Question: I need to pass data to the action method below from another action method or another view. Then it will be used where the arrow points. But this action method already has a parameter and get value from its own view. And it mustn't have more than one parameter. I don't know how.

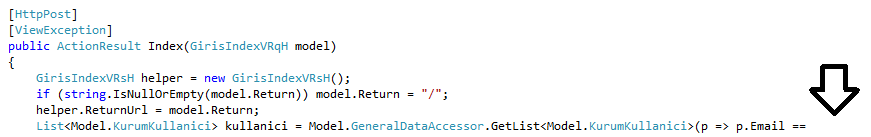
Answer: Try to use 'TempData' like below examples:
'''
public ActionResult Action_A()
{
TempData["Data"] = "ABC";
return View();
}
public ActionResult Action_B()
{
var data = TempData["Data"];
return View();
}
'''
Action View
'''
@{
TempData["Data"] = "hello";
}
<p>This is a Demo</p>
'''
Another Action
'''
public ActionResult Action_B()
{
var data = TempData["Data"];
return View();
}
'''